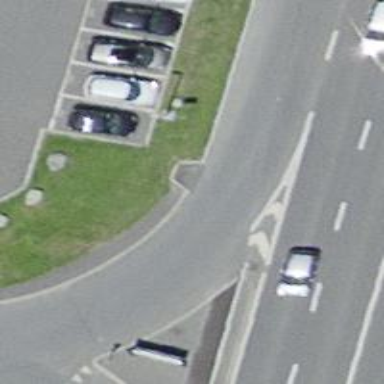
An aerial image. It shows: Asphalt parking aisle road for service vehicles.